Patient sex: M
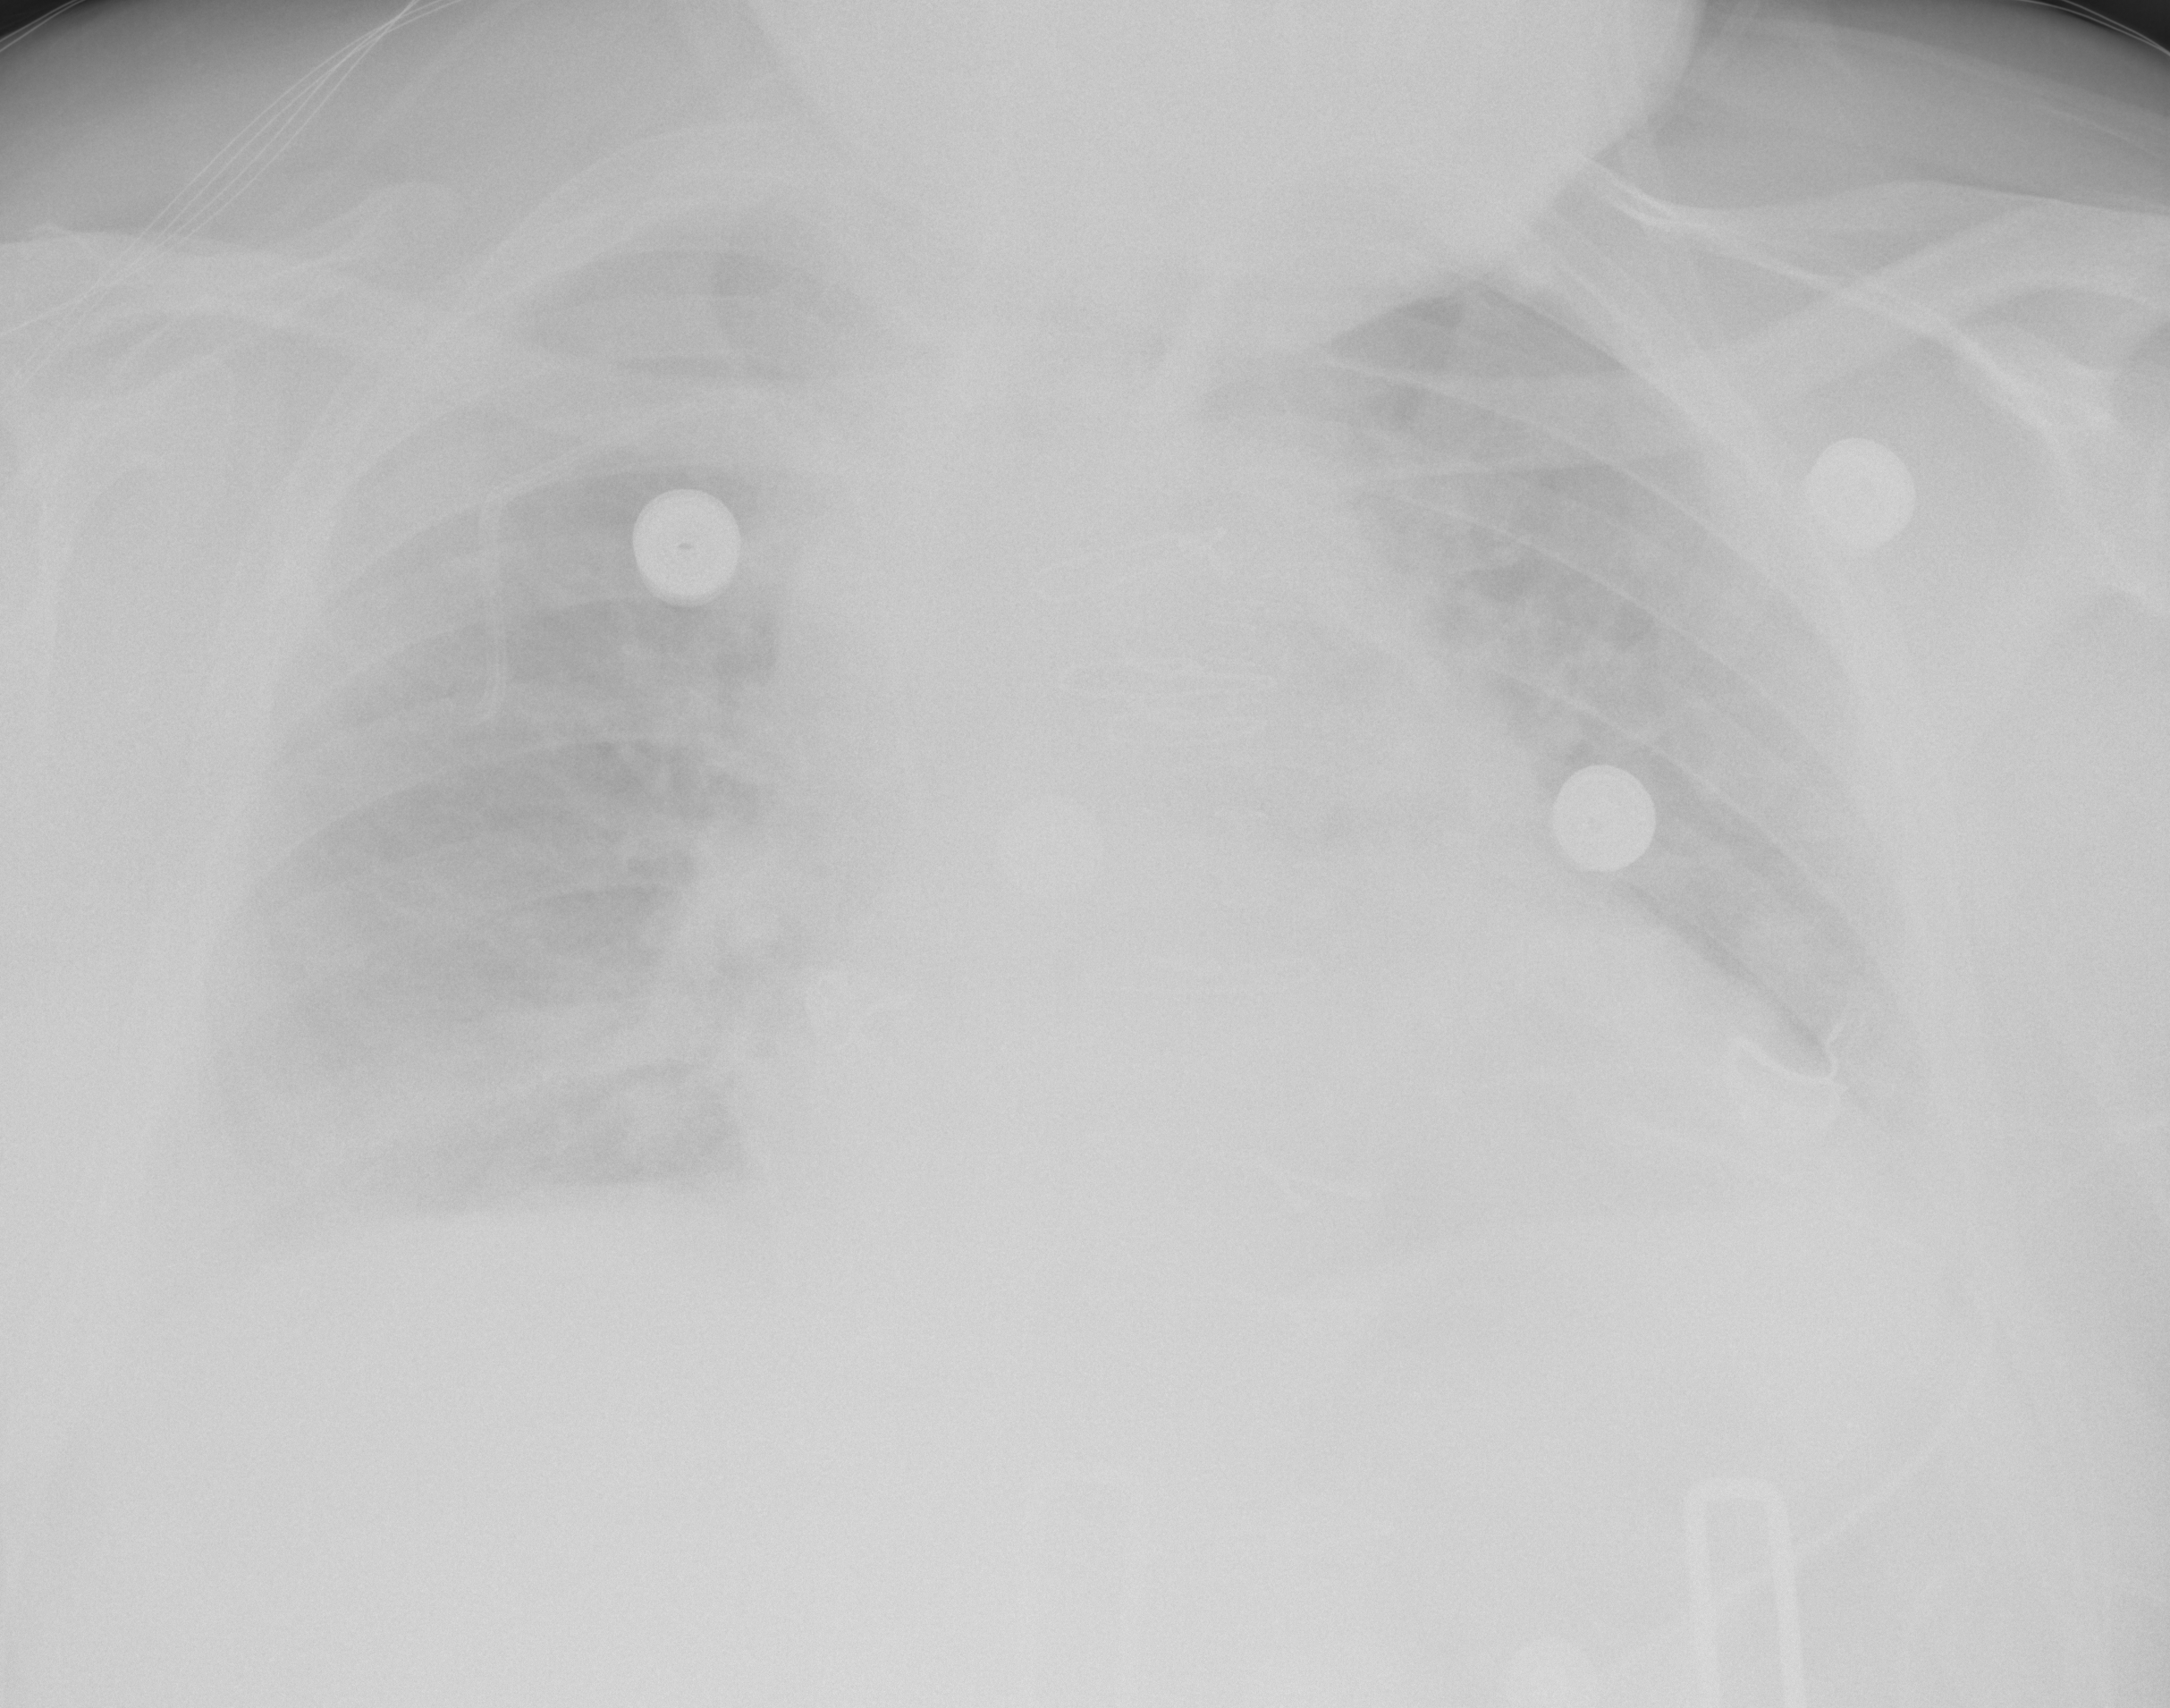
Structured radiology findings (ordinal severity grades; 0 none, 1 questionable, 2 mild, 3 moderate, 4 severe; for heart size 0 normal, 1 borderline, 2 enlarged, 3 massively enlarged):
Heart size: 0
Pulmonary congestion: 2
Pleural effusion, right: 0
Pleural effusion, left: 2
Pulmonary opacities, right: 0
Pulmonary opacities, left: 0
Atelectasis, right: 0
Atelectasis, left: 2